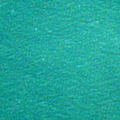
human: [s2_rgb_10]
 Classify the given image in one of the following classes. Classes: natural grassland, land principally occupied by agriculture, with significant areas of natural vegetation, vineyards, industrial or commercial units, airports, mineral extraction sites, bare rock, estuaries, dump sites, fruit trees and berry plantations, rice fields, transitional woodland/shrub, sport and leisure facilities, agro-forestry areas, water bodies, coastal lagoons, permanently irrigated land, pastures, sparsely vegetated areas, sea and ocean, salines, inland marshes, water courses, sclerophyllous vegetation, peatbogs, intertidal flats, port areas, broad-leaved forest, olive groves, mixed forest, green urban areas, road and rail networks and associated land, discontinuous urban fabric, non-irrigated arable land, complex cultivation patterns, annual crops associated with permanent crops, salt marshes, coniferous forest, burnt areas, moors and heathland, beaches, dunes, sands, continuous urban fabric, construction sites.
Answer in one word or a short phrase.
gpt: sea and ocean